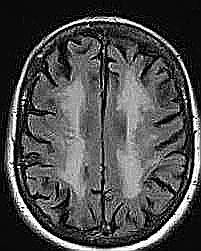
Label: notumor